Question: I am trying to make a dynamic tree structure using jquery and css which is having the following structure
Level 1
- Level 1a
options
Yes or No
If Yes
- Level 1a
Yes or No (dynamic)
If No
- Level 1a
Yes or No (dynamic)

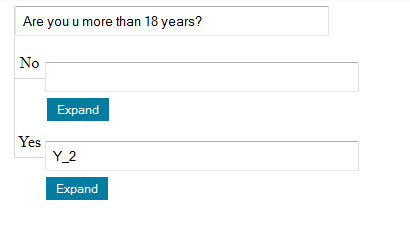
Answer: I got the solution , i hope this would be helpful for your problem.
'''
<form name="f1" method="post" action="">
<div id="container">
<ul>
<li><input type="text" id="txt_1" name="q_0_1" class="margin_top_o"></li>
<li class="margin_left ">
<span class="tree-connector">No</span>
<input type="text" id="txt_2" value="Y_1" name="Y_1" class="margin_ng">
<div class="romvebtn">
<button type="button" id="2" class="remove ">Remove</button>
</div>
<button type="button" id="1" class="ul-appending ">Expand</button></li>
<li class="tree-lastsib">
<span class="tree-connector">Yes</span>
<input type="text" id="txt_3" value="Y_2" name="Y_2" class="margin_ng">
<div class="romvebtn">
<button type="button" id="2" class="remove ">Remove</button>
</div>
<button type="button" id="2" class="ul-appending tt">Expand</button></li>
</ul>
</div>
</form>
'''
<URL>